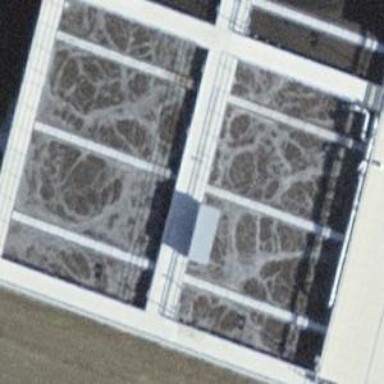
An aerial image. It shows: Body of wastewater.